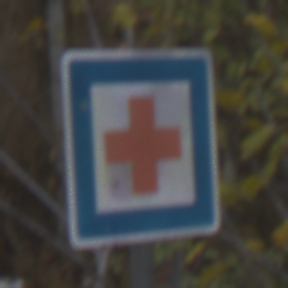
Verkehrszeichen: ErsteHilfe
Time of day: MorningAfternoon
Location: Outdoor (Urban)
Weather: PartlyCloudy
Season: NotSpecified
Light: Natural